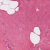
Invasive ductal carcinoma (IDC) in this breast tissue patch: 0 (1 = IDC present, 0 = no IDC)